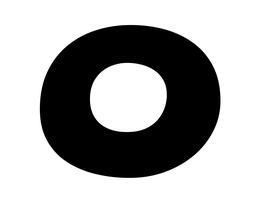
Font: Gluten_SemiBold